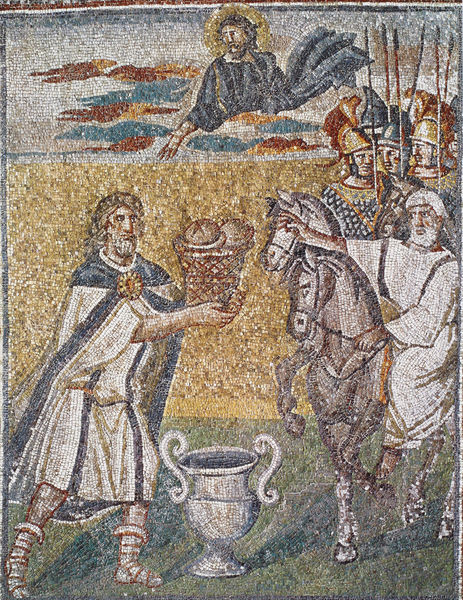
Titel: Mosaiken des Langhauses von Santa Maria Maggiore
Standort: Rom, S. Maria Maggiore (EU - I - Latium)
Schlagwörter: gott, hand, himmel, umhang, weiß, wolken, grün, männer, wand, stein, brosche, pferd, pferde, reiter, amphore, krug, vase, schuhe, soldaten, korb, brot, gefäß, waffen, helm, stiefel, mosaik, ritter, rüstung, helme, heiligenschein, christus, jesus, mittelalter, krieger, speer, speere, brotlaib, laib, gabe, perde, mandorla, brotkorb